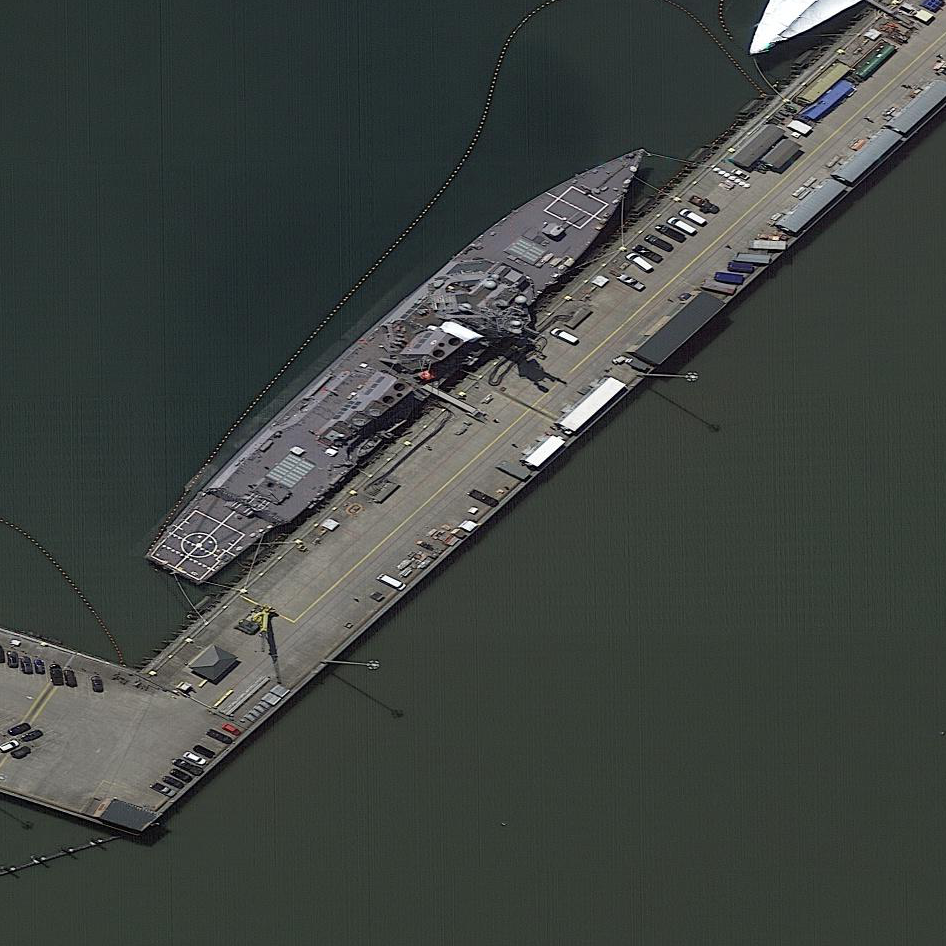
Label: destroyer